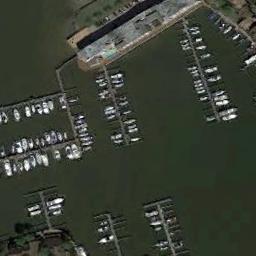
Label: harbor